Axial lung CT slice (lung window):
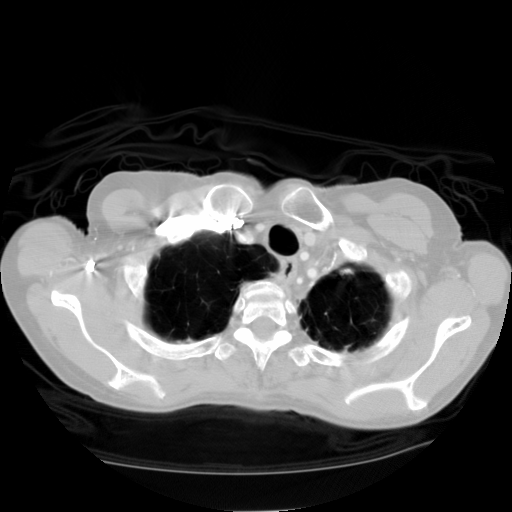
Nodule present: no